Находящаяся на бесконечности в состоянии покоя заряженная частица притягивается однородно заряженным полукольцом вдоль линии $AB$ (см. рис). Отношение скоростей частицы в точках $A$ и $B$ известно и равно $u_A/u_B=n$.
Найдите отношение ускорений частицы в этих точках.
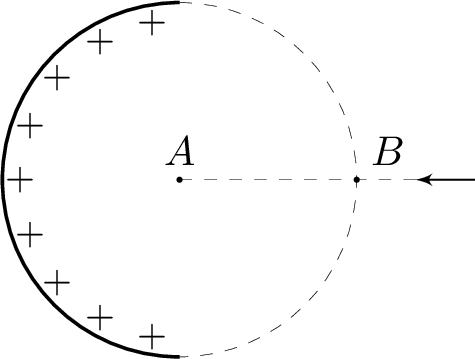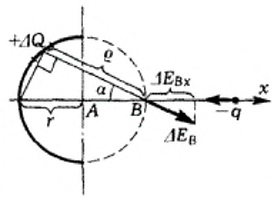
Решение: Запишем уравнения движения частицы в точках $A$ и $B$ :$$m a_A=q E_A, \quad m a_B=q E_B .$$Отсюда следует, что$$\frac{a_A}{a_B}=\frac{E_A}{E_B},$$то есть отношение ускорений частицы в точках $A$ и $B$ равно отношению напряженностей поля, создаваемого полукольцом, в этих точках. С другой стороны, из условия задачи нам фактически известно отношение потенциалов поля в точках $A$ и $B$. Действительно, согласно закону сохранения энергии$$\frac{m v_A^2}{2}=q \varphi_A, \quad \frac{m v_B^2}{2}=q \varphi_B$$(поскольку на бесконечности энергия частицы равна нулю), и $$\frac{\varphi_A}{\varphi_B}=\frac{v_A^2}{v_B^2}=n^2 .$$Попытаемся выразить отношение $E_A / E_B$ через известное отношение $\varphi_A / \varphi_B$.Разобьем мысленно полукольцо на множество элементарных участков с зарядом $\Delta Q$ каждый ( $Q$ — заряд всего полукольца). Пусть $\Delta \varphi_B$ и $\Delta E_B$ — соответственно потенциал и напряженность поля, создаваемого в точке $B$ участком, который находится на расстоянии $\varrho$ от этой точки (см. рисунок). Тогда$$\Delta \varphi_B=k \frac{\Delta Q}{\rho}=k \frac{\Delta Q}{2 r \cos \alpha}, \quad \Delta E_B=k \frac{\Delta Q}{\varrho^2}=k \frac{\Delta Q}{4 r^2 \cos ^2 \alpha} .$$Проекция вектора $\Delta \vec{E}_B$ на горизонтальную ось $x$ равна$$\Delta E_{B x}=\Delta E_B \cos \alpha=k \frac{\Delta Q}{4 r^2 \cos \alpha}=\frac{\Delta \varphi_B}{2 r} .$$Из соображений симметрии ясно, что напряженность поля $\vec{E}_B$ в точке $B$ направлена вдоль оси $x$. Следовательно, значение $E_B$ равно сумме проекций $\Delta E_{B x}$ напряженностей полей, создаваемых всеми элементарными участками, то есть$$E_B=\Sigma \Delta E_{B x}=\Sigma \frac{\Delta \varphi_B}{2 r}=\frac{\varphi_B}{2 r} .$$Что касается значений $\varphi_A$ и $E_A$, то$$\varphi_A=\frac{Q}{r}, E_A=\frac{2 Q}{\pi r^2}=\frac{2 \varphi_A}{\pi r}$$(получите эти соотношения самостоятельно).Итак, $E_A / E_B=4 \varphi_A / \pi \varphi_B$, и отношение ускорений частицы в точках $A$ и $B$ равно$$\frac{a_A}{a_B}=\frac{4}{\pi} \frac{\varphi_A}{\varphi_B}=\frac{4}{\pi} n^2 .$$
Ответ: $$\frac{a_A}{a_B}=\frac{4}{\pi} \frac{\varphi_A}{\varphi_B}=\frac{4}{\pi} n^2 .$$
Темы:
T, Механика, Динамика, Электричество, Всероссийские